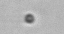
Label: nanoplankton_mix